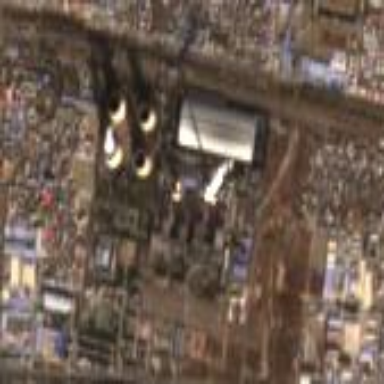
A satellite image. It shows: Industrial area with coal power plant.